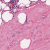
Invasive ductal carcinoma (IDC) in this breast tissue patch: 0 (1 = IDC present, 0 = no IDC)